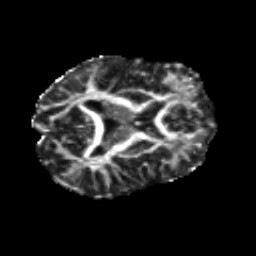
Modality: FA
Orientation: axial
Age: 19
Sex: male
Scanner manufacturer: siemens
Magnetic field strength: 3 T
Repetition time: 8.8 s
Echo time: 0.085 s